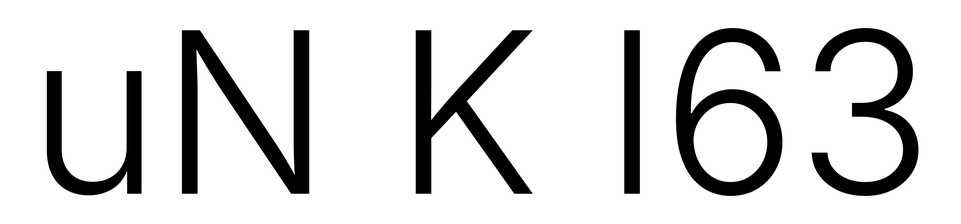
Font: Inter_Light